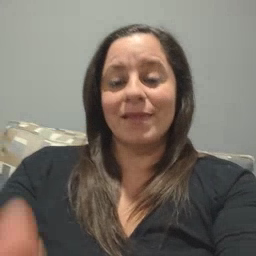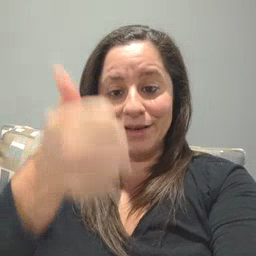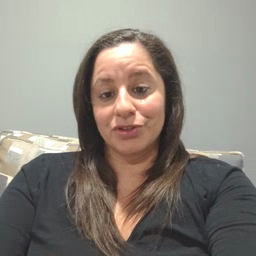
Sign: every